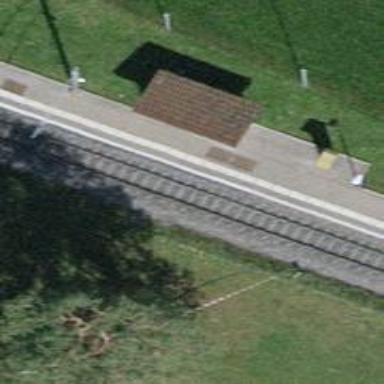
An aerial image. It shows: Halt on the railway.